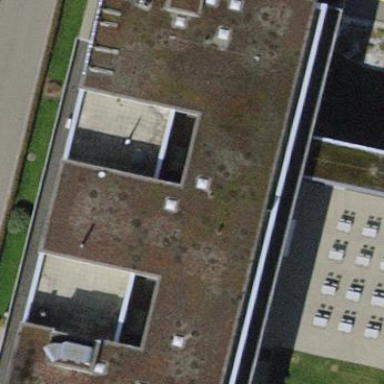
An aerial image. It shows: Building.